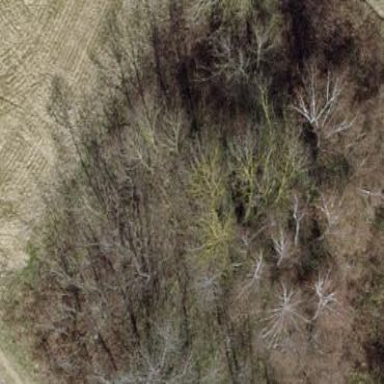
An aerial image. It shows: Deciduous forest dominated by broadleaved trees.